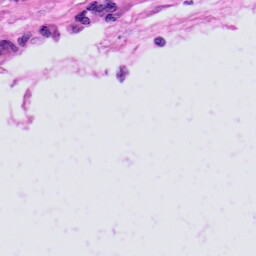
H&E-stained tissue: Skin